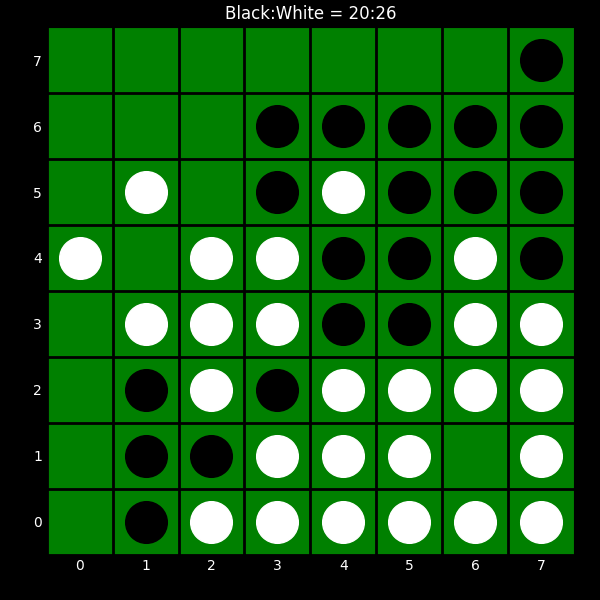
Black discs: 20
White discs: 26